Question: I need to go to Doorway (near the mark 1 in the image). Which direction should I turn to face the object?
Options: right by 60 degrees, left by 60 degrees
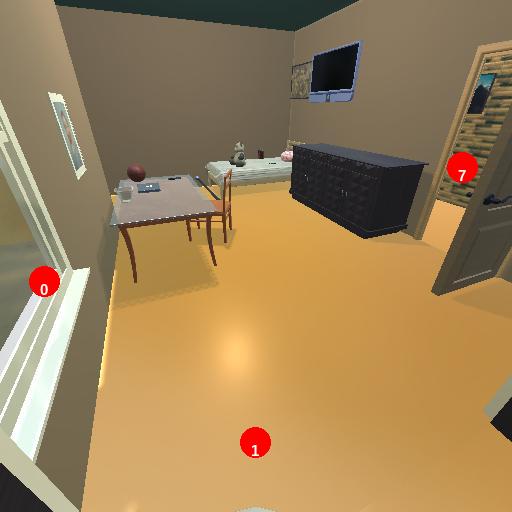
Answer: right by 60 degrees